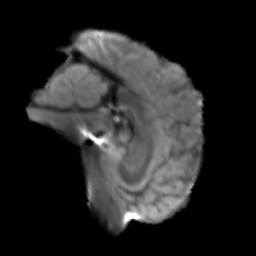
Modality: T2w
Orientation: sagittal
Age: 35
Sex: male
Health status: healthy
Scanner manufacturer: siemens
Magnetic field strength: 3 T
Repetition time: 3.6 s
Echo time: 0.092 s